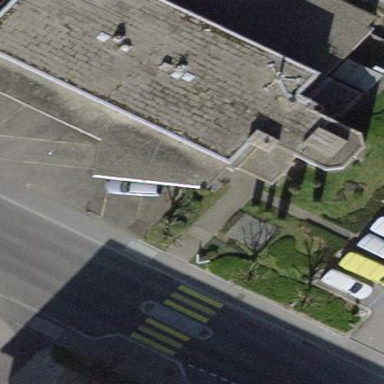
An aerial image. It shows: Part of building.